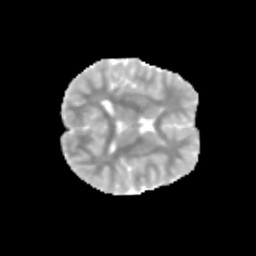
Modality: MD
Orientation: axial
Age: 11
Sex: female
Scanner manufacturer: siemens
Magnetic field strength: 3 T
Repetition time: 3.8 s
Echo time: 0.07 s